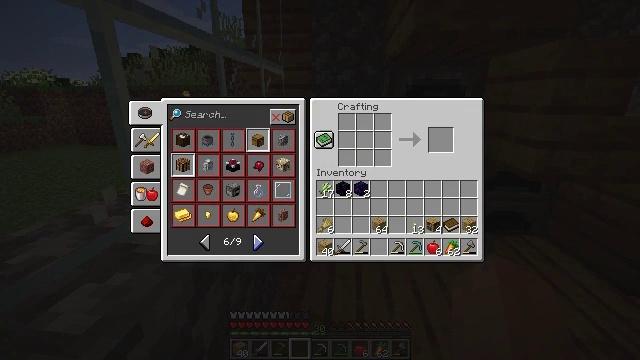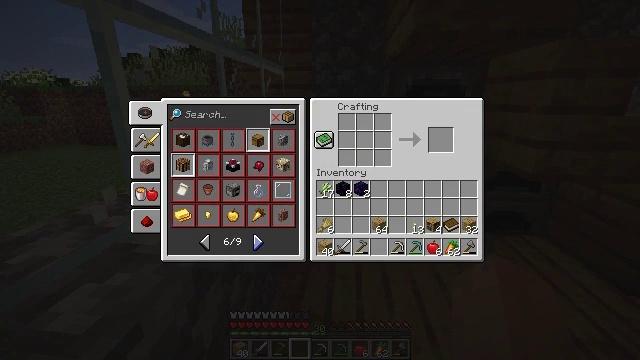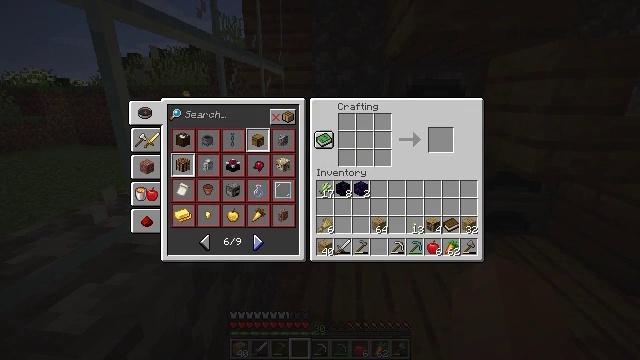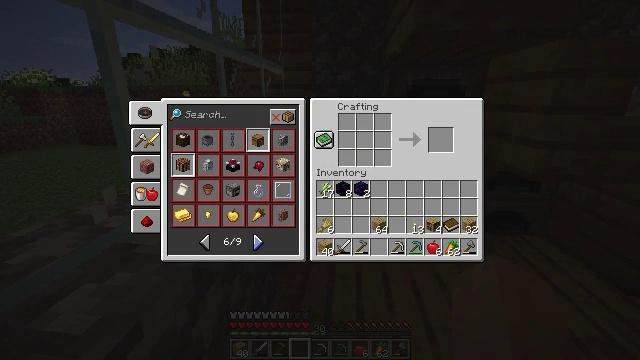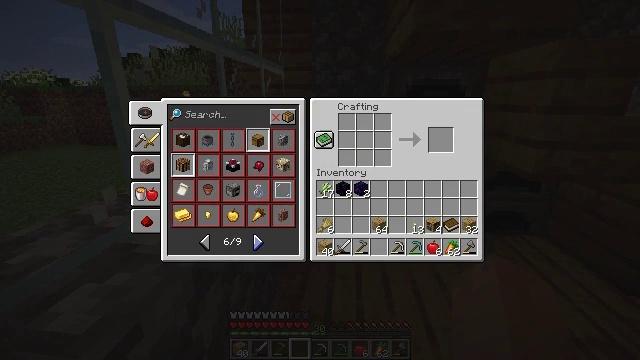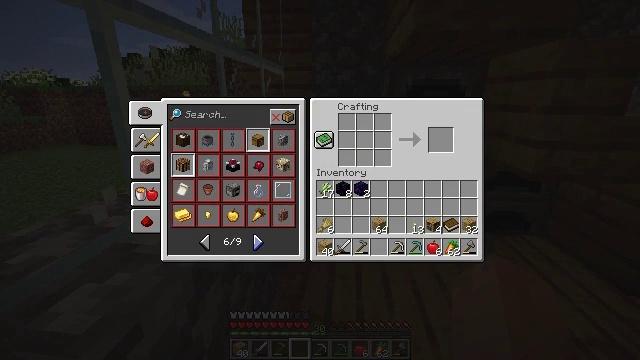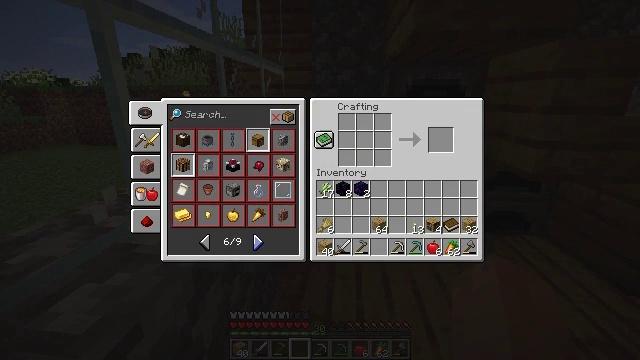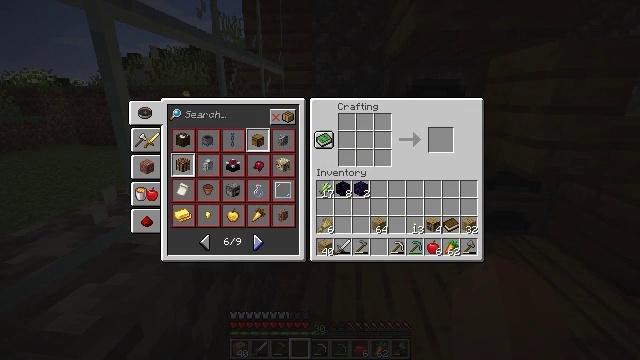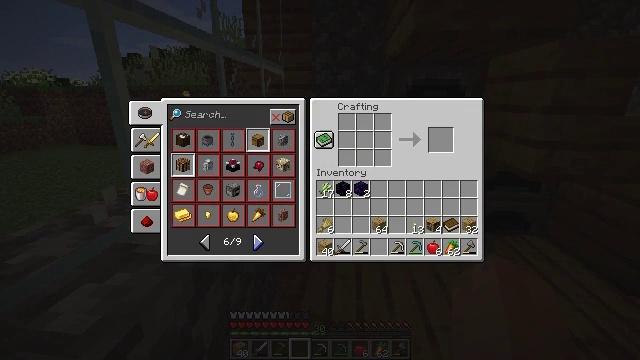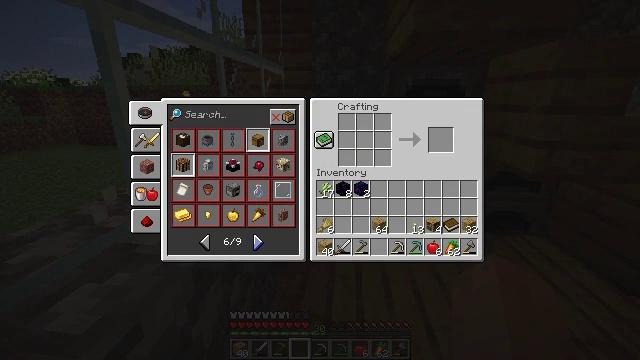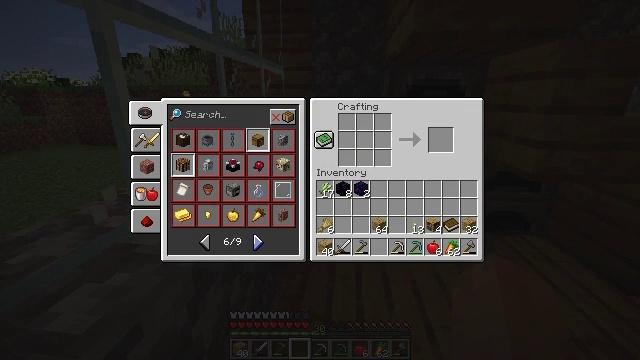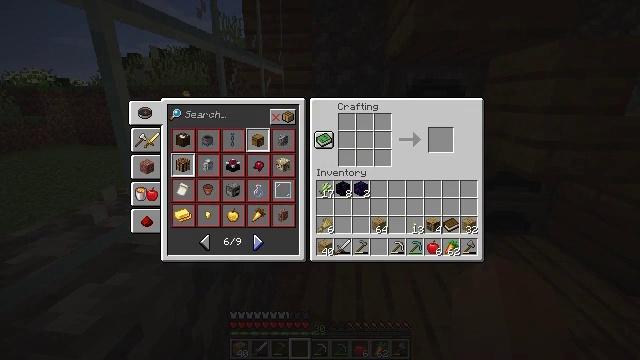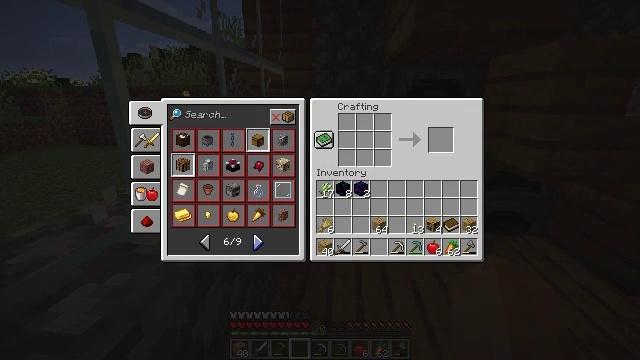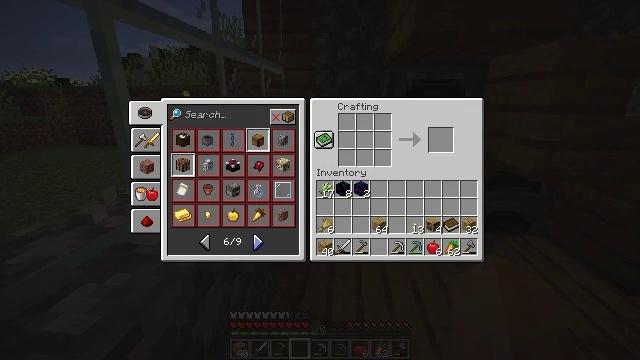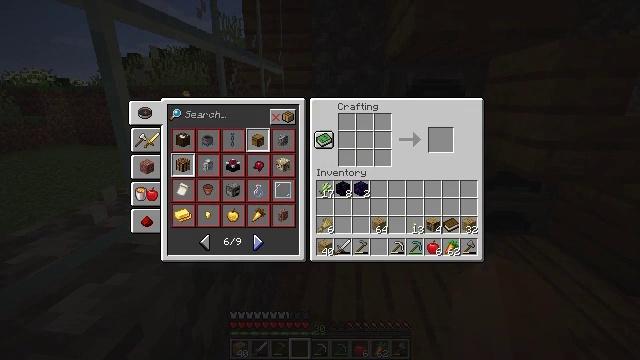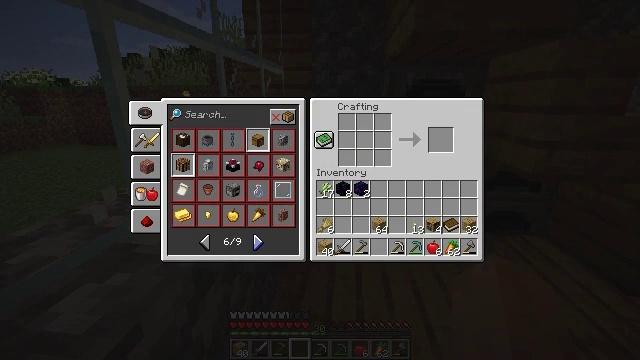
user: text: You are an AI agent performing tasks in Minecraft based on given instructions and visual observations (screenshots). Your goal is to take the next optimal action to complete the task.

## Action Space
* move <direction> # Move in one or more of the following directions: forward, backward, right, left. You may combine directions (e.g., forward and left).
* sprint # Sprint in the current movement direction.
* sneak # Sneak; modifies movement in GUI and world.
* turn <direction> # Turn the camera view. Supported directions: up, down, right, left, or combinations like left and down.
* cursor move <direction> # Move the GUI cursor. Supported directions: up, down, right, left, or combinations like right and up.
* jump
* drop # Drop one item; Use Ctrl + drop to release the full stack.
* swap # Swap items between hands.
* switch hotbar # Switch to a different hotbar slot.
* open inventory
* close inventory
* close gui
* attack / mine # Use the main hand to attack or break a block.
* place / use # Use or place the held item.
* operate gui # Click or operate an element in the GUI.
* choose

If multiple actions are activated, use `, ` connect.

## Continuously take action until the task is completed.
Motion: motion action
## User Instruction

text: Convert obsidian, diamonds, and a book into an enchanting table.
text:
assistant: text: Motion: no_op
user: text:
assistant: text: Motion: no_op
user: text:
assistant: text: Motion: no_op
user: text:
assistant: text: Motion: no_op
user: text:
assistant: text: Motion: no_op
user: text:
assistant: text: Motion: no_op
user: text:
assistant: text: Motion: no_op
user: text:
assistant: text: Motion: no_op
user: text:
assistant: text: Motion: no_op
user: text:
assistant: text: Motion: no_op
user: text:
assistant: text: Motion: no_op
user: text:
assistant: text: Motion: no_op
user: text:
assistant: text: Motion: no_op
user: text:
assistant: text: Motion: no_op
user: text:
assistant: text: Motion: no_op
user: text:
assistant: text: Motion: no_op
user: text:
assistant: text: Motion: no_op
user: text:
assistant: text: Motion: cursor move up
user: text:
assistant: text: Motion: cursor move left and up
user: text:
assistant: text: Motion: cursor move left and up
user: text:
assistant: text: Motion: cursor move up
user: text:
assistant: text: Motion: no_op
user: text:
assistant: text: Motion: no_op
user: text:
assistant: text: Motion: no_op
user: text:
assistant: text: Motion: no_op
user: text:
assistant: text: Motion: operate gui
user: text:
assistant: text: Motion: operate gui
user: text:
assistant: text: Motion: operate gui
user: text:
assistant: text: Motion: no_op
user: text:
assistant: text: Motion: no_op